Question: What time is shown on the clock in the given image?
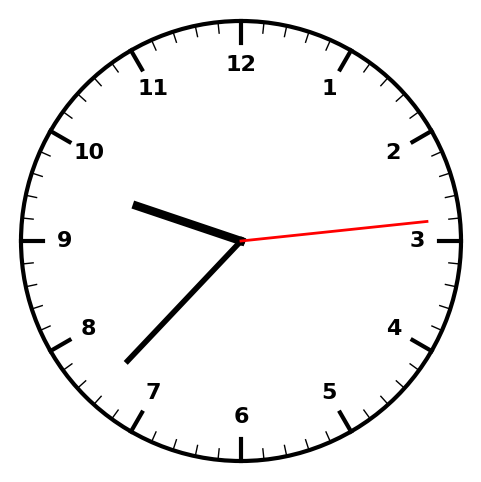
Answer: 09:37:14